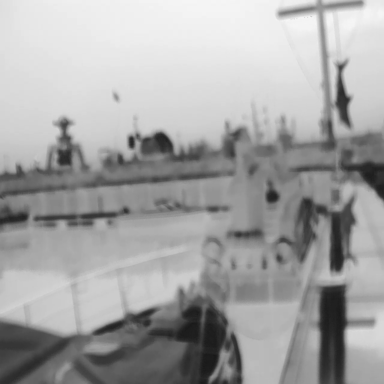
There are four objects shown in the infrared image, including two canoes, and two bulk_carriers.